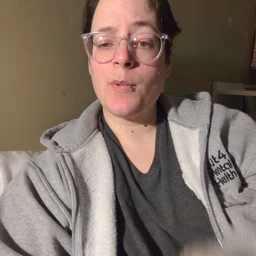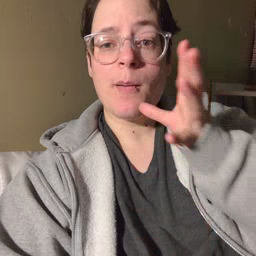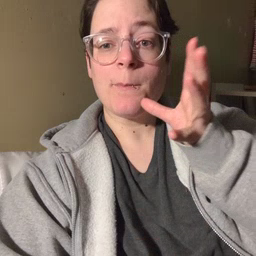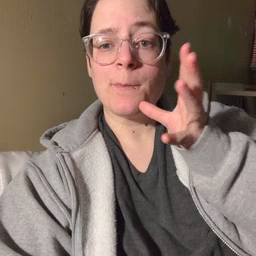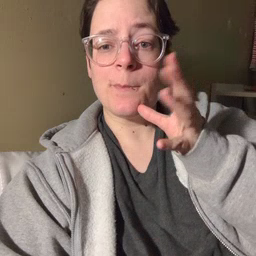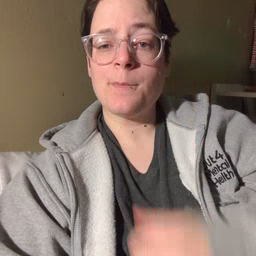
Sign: mom